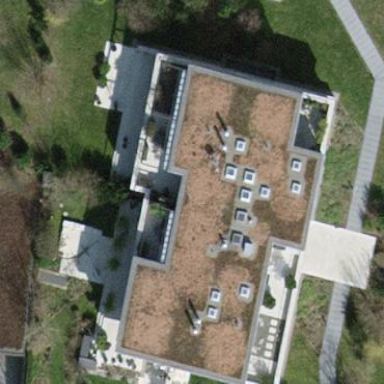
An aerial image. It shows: Apartment building with flat roof.